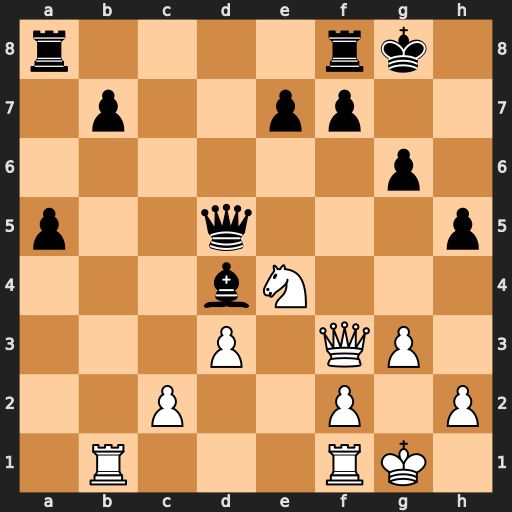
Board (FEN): r4rk1/1p2pp2/6p1/p2q3p/3bN3/3P1QP1/2P2P1P/1R3RK1
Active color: w
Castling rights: -
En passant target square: -
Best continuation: Nf6+ Bxf6 Qxd5